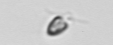
Label: Pyramimonas